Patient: sex F, age 72
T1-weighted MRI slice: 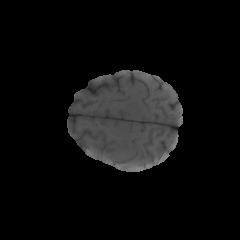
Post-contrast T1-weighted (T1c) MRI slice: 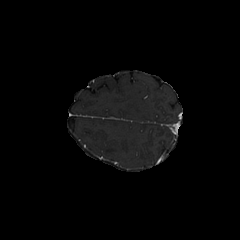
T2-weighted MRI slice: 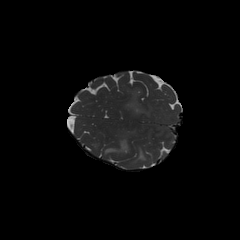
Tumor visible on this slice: yes
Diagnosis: Glioblastoma, IDH-wildtype
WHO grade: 4